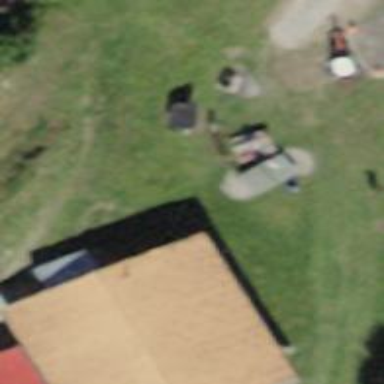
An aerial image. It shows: Picnic site with barbecue facilities available.